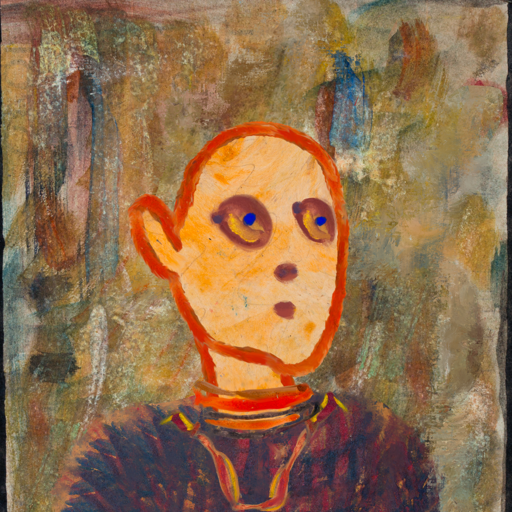
Background: Pipe, Head And Neck Side: Experience, Face Side: Mother_And_Son_Son, Bust: In_The_Sun, Hair Side: Blank, Head Accessory: Blank, Second Necklace: Gypsy_Mother_1, Necklace: Experience, Baby: Blank